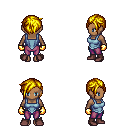
a pixel art fantasy rpg character, female body template, human, dark skin, blue vest, magenta pants, blonde pixie cut hairstyle, gold gloves, maroon shoes, four views (front, back, left, right), 2x2 character sprite sheet, small pixel art, hard edges, no anti-aliasing